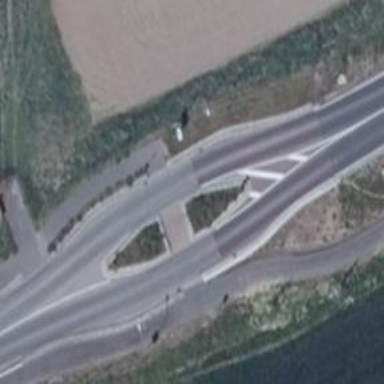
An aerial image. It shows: Crossing on the road.